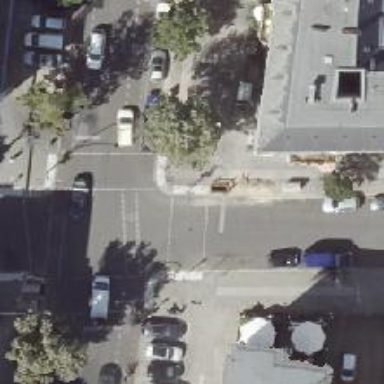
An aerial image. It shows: Asphalt footway with marked crossing equipped with traffic signals.